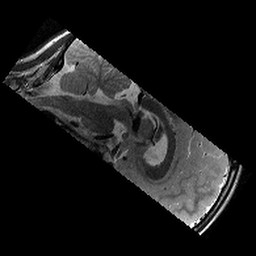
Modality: T2w
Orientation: sagittal
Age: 9
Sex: male
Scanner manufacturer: siemens
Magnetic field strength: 3 T
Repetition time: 9.23 s
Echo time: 0.067 s